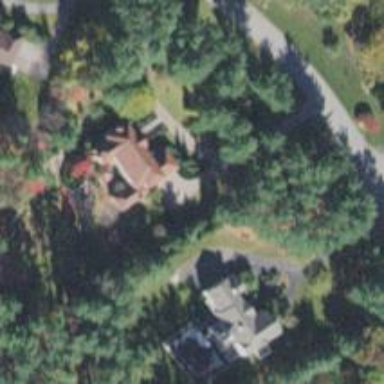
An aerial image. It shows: Driveway.